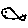
Label: fish